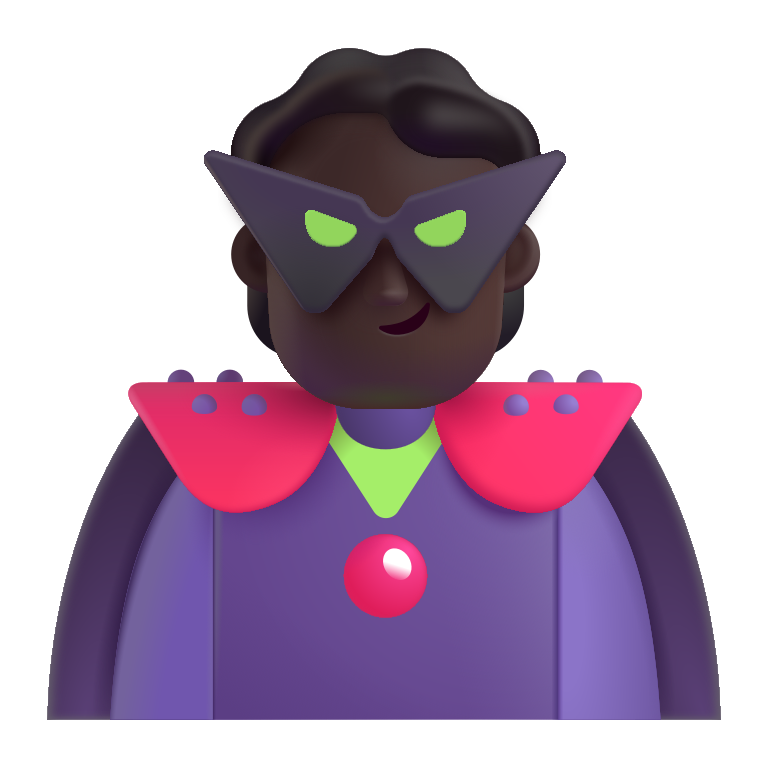
person supervillain color dark